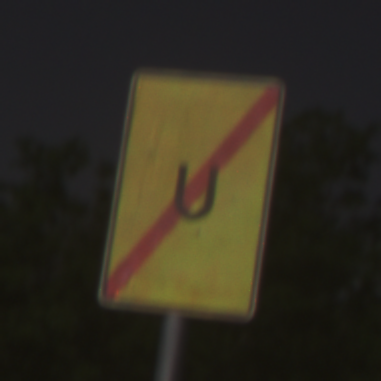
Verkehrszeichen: EndeUmleitung
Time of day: Night
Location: Outdoor (Nature)
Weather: Clear
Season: NotSpecified
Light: Natural